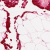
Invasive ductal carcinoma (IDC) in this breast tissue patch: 0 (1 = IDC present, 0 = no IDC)